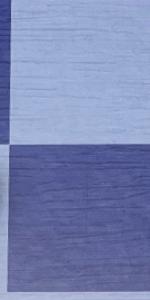
Label: Empty